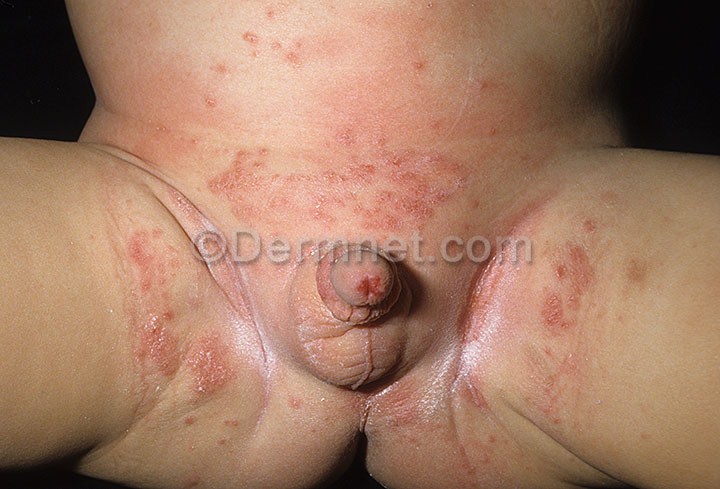
Disease: Tinea Ringworm Candidiasis and other Fungal Infections